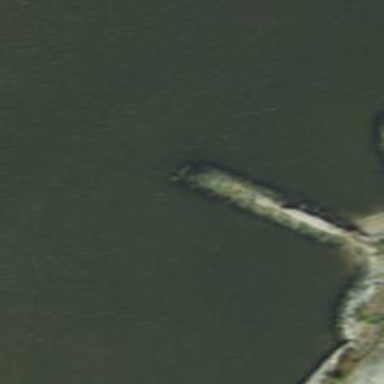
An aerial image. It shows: Breakwater structure.